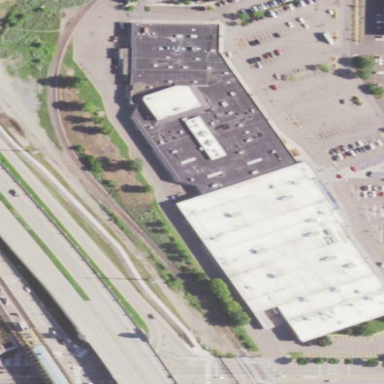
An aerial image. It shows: Department store building.